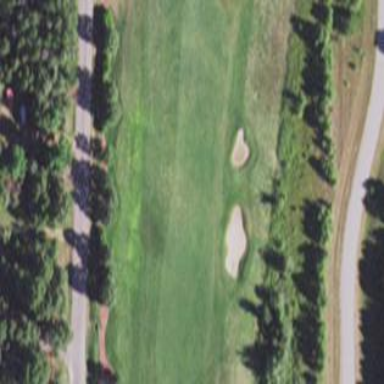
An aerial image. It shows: Golf fairway surrounded by grass.